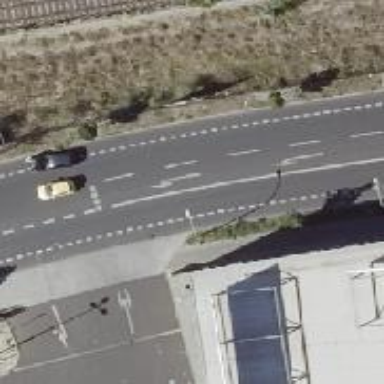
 featuring lane for cyclists on both sides."